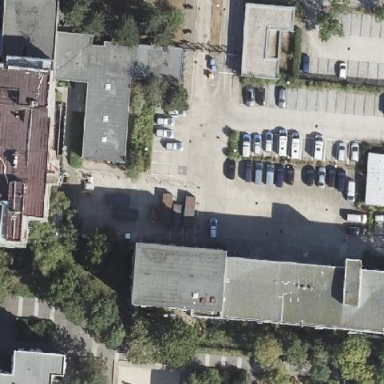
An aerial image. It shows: Police building.